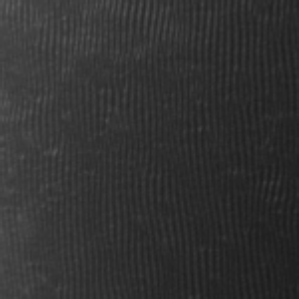
Label: frost